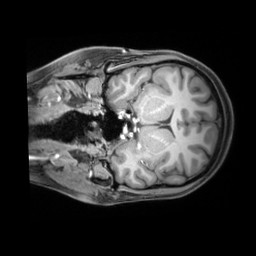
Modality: T1w
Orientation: coronal
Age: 21
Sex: female
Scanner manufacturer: siemens
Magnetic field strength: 3 T
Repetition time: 1.97 s
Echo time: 0.00206 s